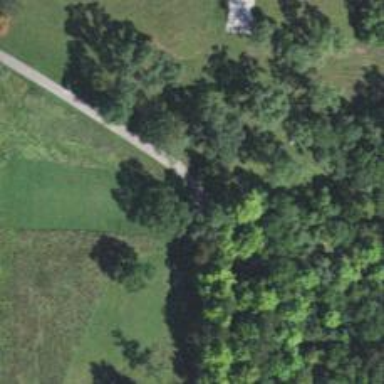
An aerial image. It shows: Disc golf tee area.